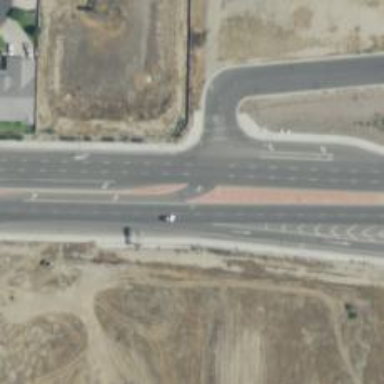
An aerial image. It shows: Tertiary link road.